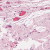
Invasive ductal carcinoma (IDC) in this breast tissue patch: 0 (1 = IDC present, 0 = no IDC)